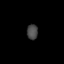
Tissue: lung
Cell type: Myeloid cells
Senescence score: 0.2291
Nuclear area (px): 160
Mean DAPI intensity: 72.744